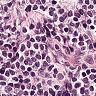
Metastatic tissue present: no